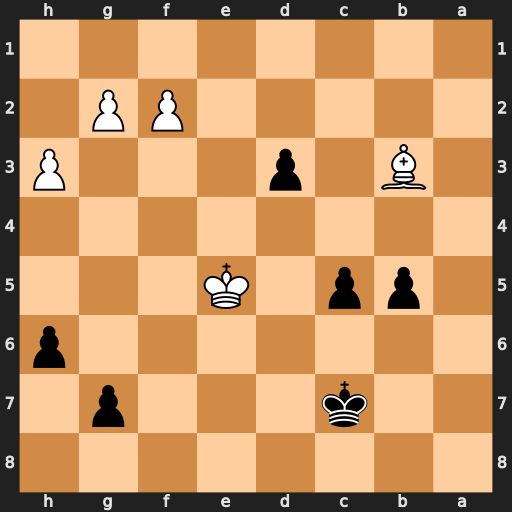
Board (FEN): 8/2k3p1/7p/1pp1K3/8/1B1p3P/5PP1/8
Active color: b
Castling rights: -
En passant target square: -
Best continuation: c4 Kd4 cxb3